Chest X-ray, PA view. Patient: 60 years old, sex M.
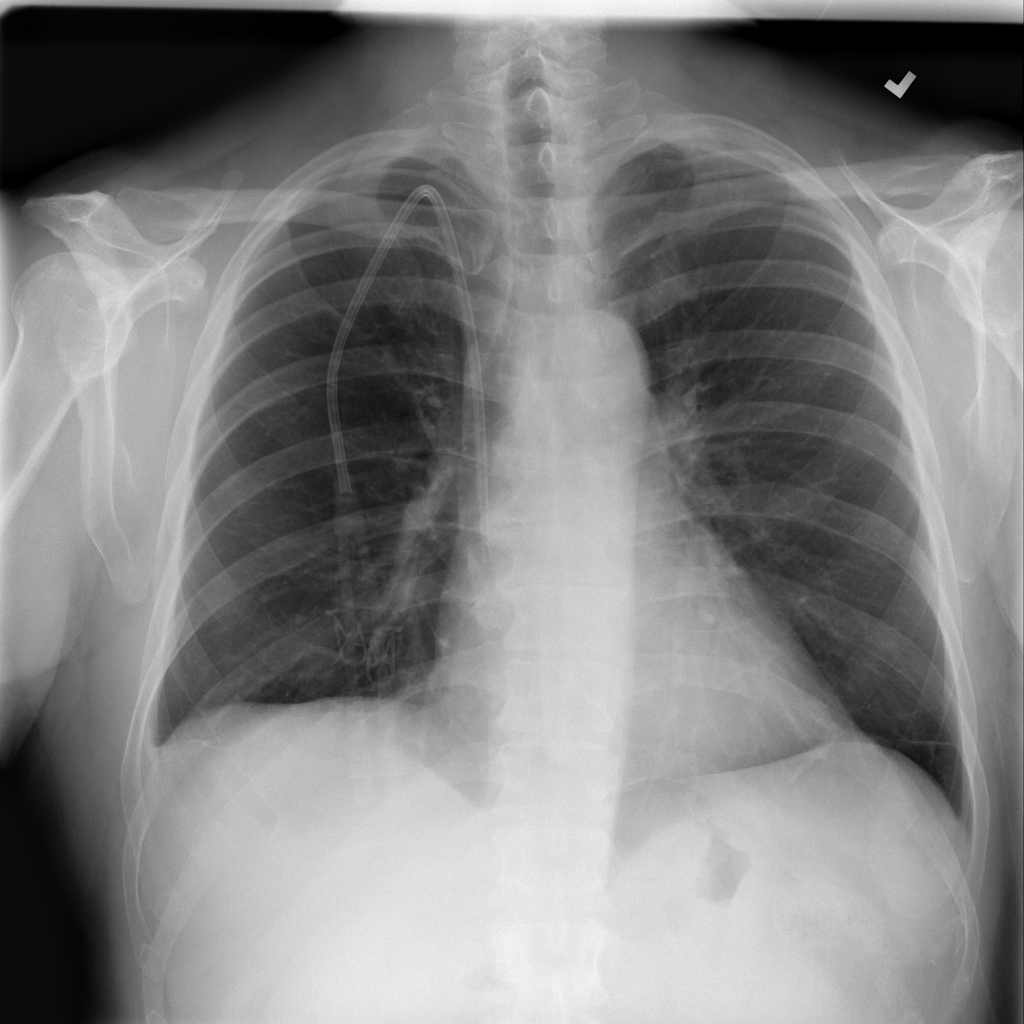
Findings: Pleural_Thickening